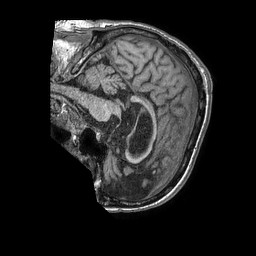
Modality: T1w
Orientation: sagittal
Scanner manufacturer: philips
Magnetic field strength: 1.5 T
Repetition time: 0.007532 s
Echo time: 0.003418 s